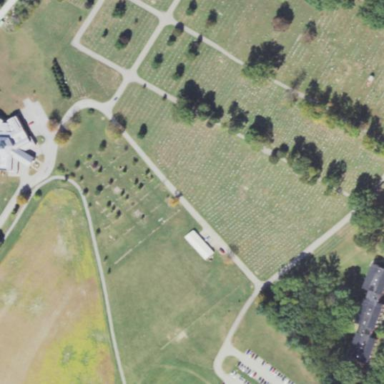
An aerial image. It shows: Cemetery.